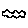
Label: cloud